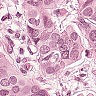
Metastatic tissue present: yes